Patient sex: M
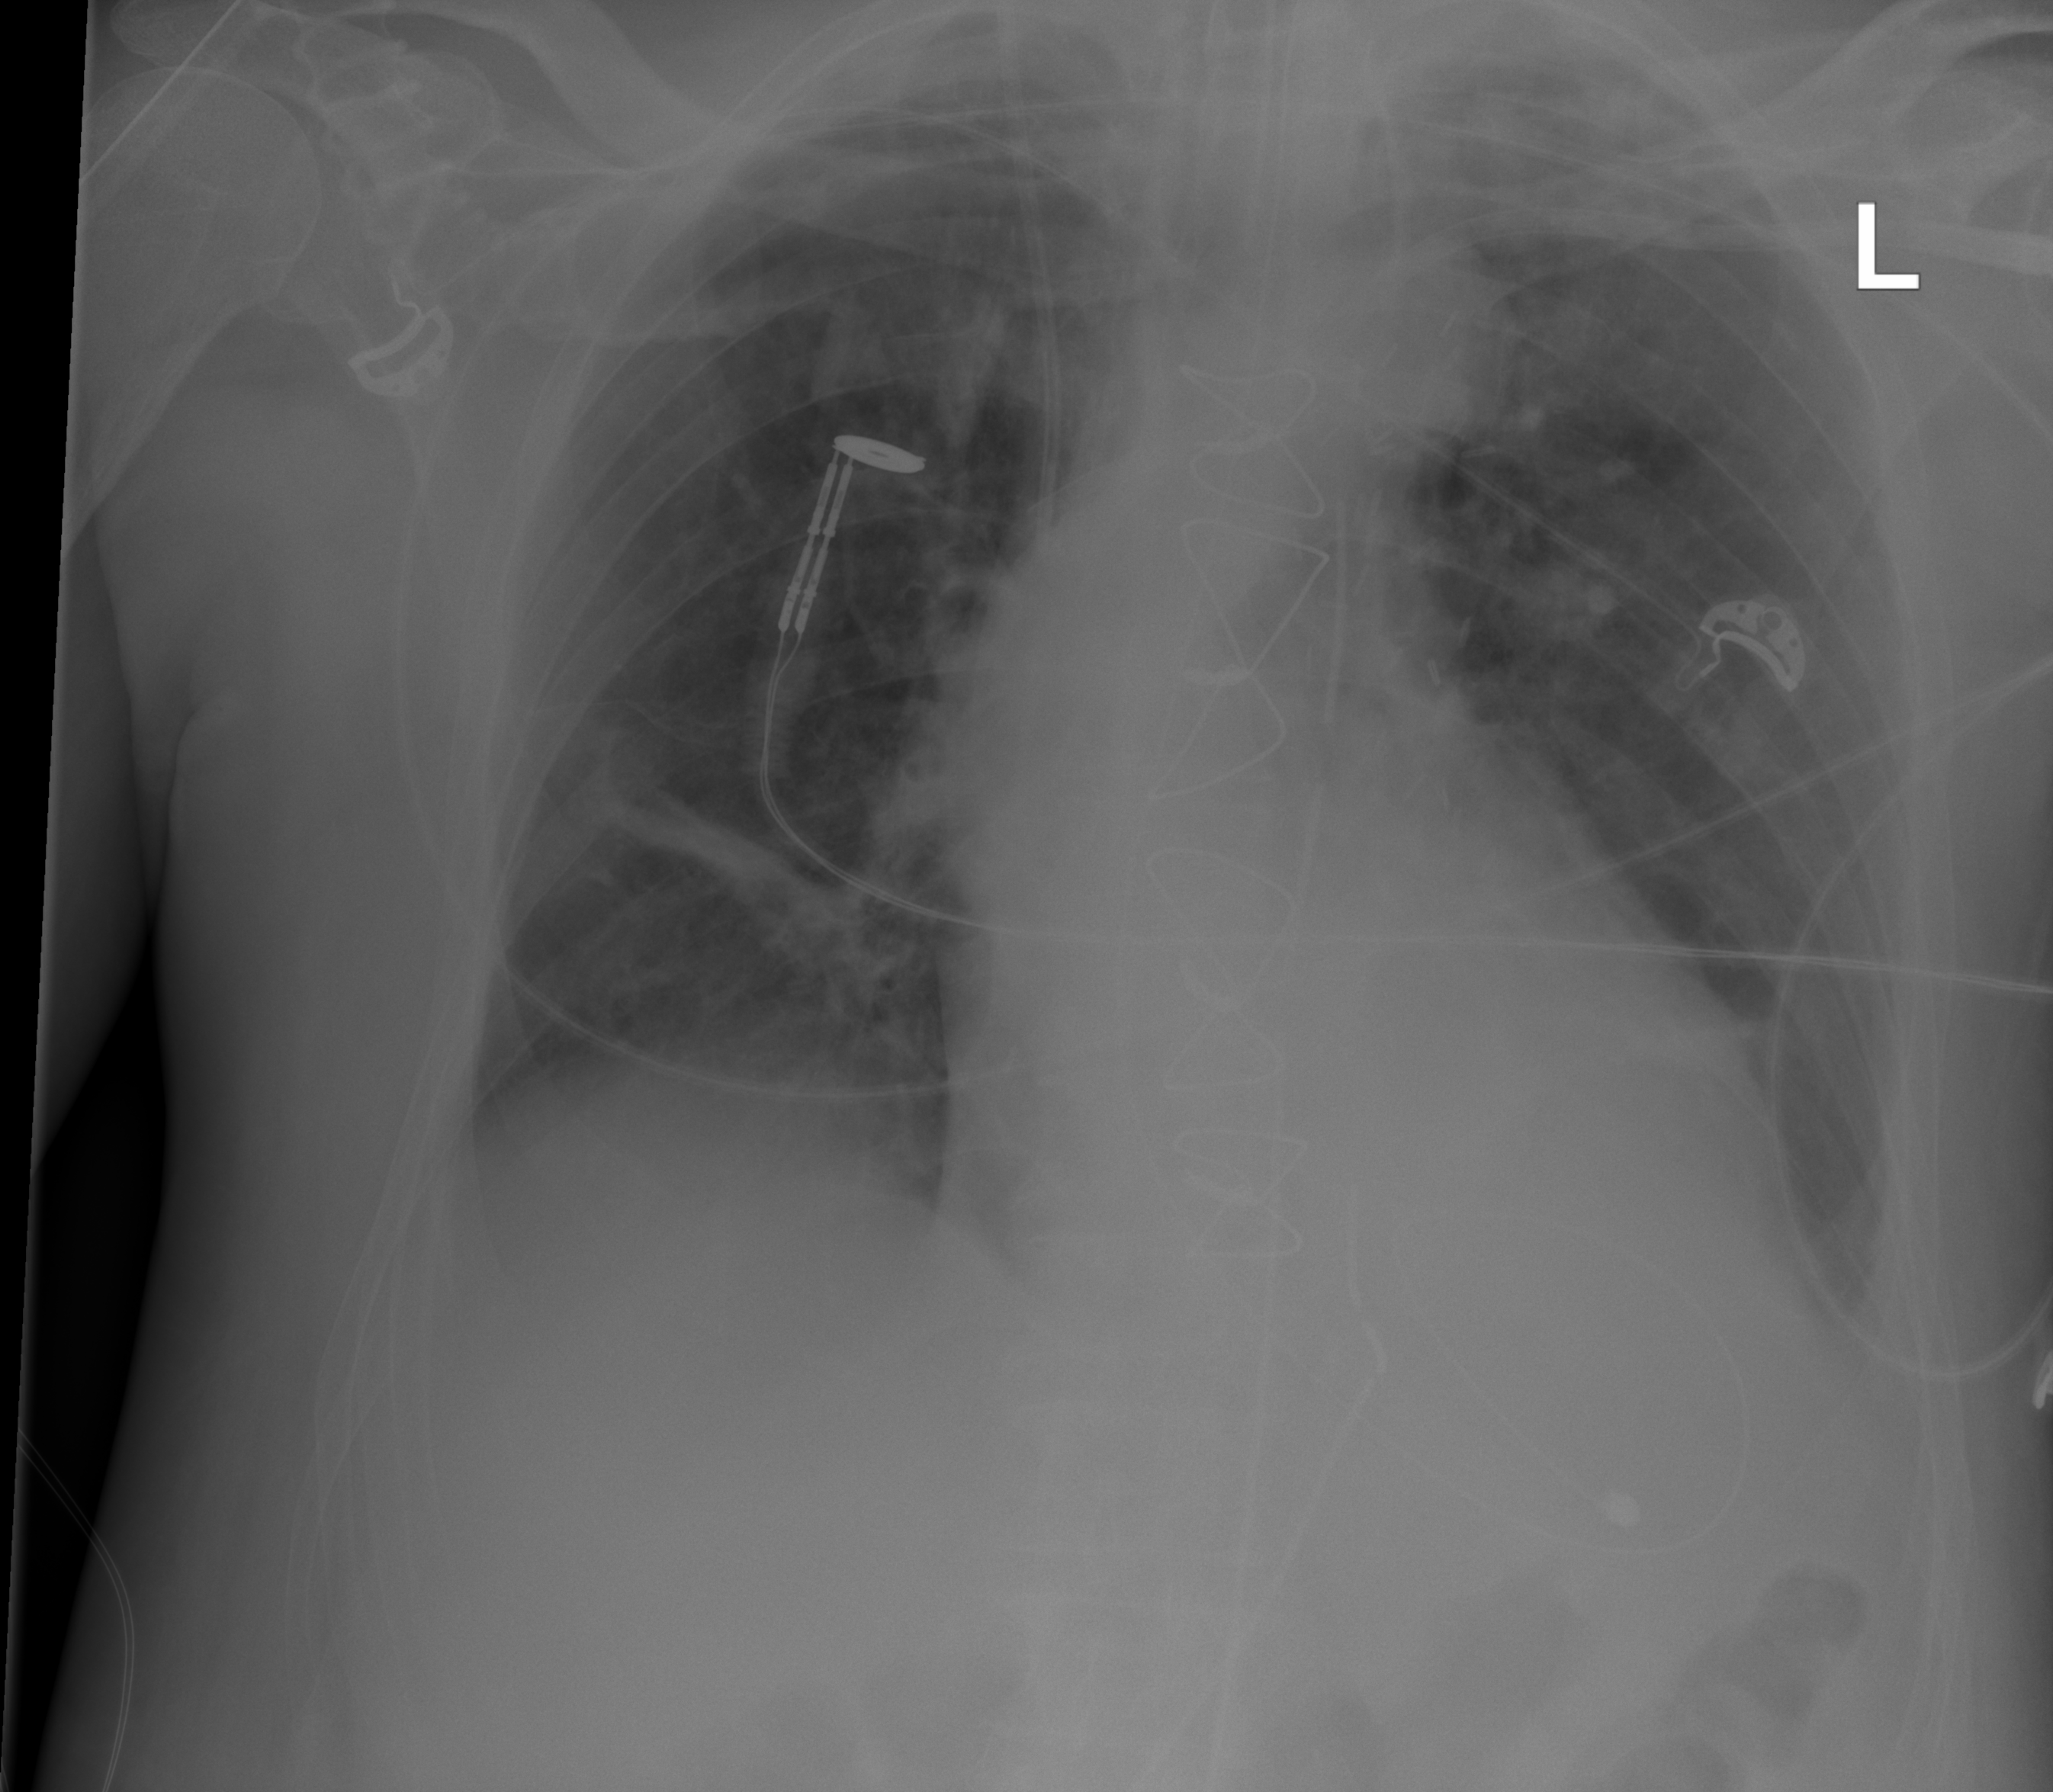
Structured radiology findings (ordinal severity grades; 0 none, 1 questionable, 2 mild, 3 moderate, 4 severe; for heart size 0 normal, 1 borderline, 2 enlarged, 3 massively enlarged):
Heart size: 1
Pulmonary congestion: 2
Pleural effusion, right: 1
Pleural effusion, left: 1
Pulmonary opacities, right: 1
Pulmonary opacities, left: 1
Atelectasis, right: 2
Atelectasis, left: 2